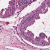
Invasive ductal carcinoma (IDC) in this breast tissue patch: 0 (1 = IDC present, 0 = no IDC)